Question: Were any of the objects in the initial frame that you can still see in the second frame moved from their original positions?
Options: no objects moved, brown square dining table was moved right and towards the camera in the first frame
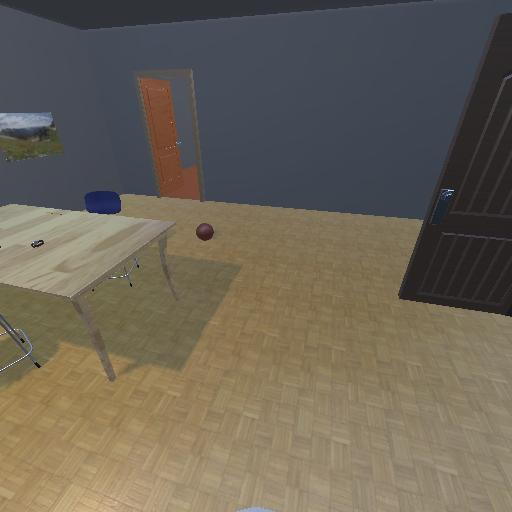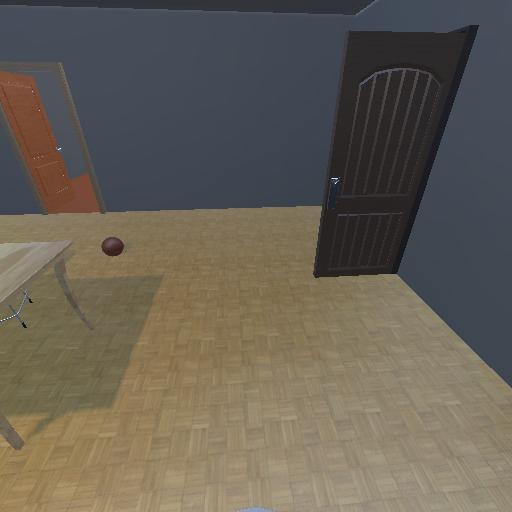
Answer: no objects moved